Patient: sex M, age 61
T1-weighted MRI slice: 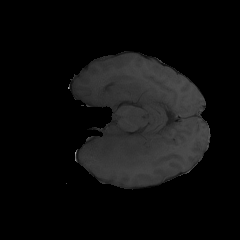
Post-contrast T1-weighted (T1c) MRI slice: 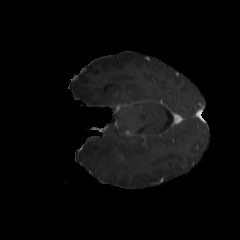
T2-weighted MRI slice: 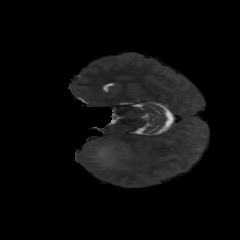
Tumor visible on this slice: yes
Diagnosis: Glioblastoma, IDH-wildtype
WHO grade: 4